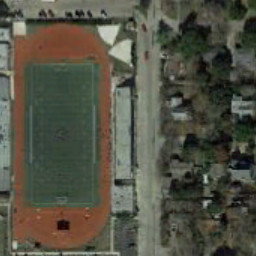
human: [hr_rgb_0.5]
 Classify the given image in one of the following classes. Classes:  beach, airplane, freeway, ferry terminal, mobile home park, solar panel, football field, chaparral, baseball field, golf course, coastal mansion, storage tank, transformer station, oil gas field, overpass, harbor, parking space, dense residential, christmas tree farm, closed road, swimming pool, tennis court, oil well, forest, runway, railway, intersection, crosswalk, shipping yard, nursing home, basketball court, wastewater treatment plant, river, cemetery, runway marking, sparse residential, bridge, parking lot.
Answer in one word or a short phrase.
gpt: football field